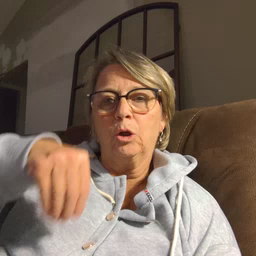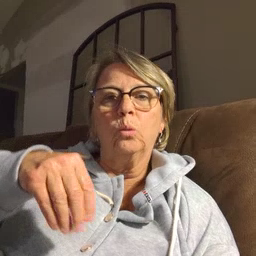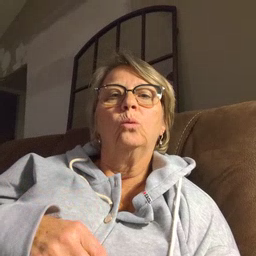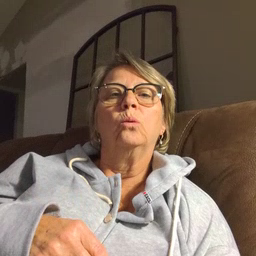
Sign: into